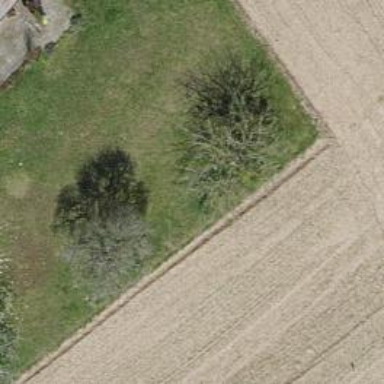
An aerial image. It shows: Garden filled with trees.